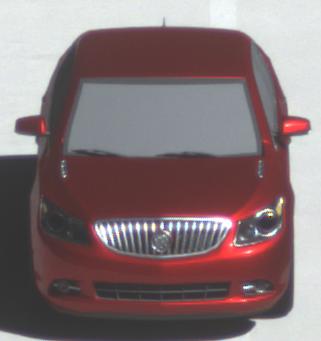
Make: Buick
Model: LaCrosse
Detailed model: Gen. 2
Model produced from: 2009
Model produced until: 2016
Doors: 4
Color: red
Road condition: dry road
Daytime: midday
Contrast: high contrast